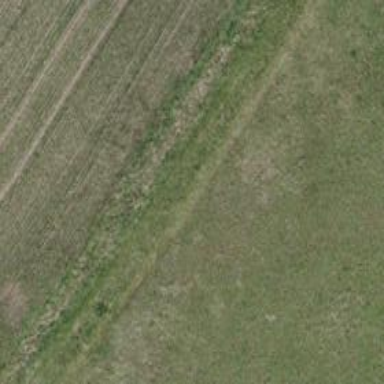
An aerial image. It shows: Grassy track road with grade 4 track type.